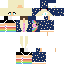
A female human skin with pale skin, wearing blonde long hair dressed in a blue tshirt and black pants, featuring a closed mouth.